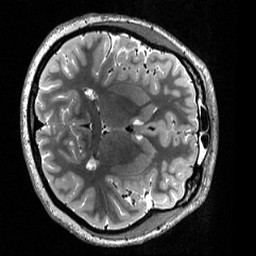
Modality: T2w
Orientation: axial
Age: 20
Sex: female
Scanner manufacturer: siemens
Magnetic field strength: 3 T
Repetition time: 3.2 s
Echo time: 0.566 s